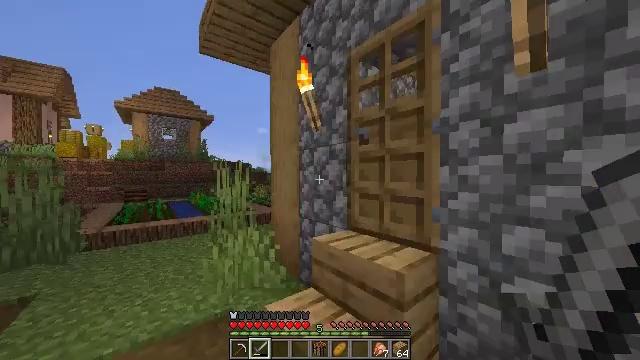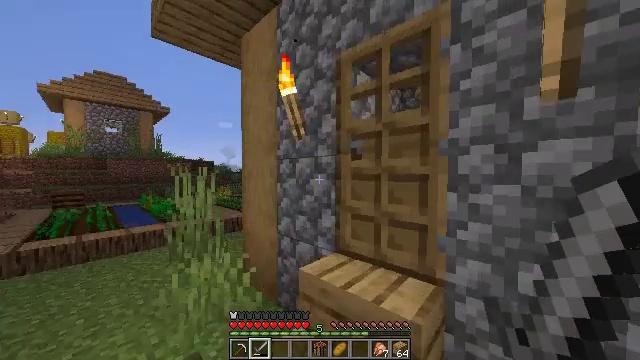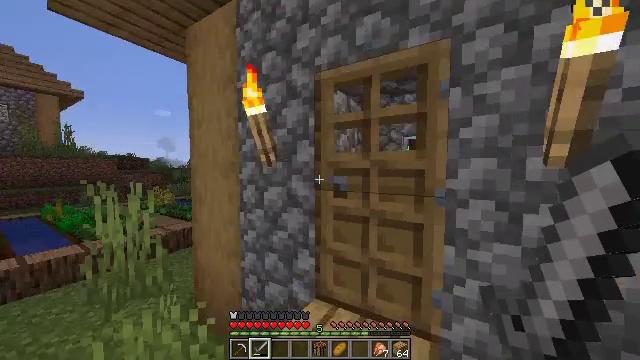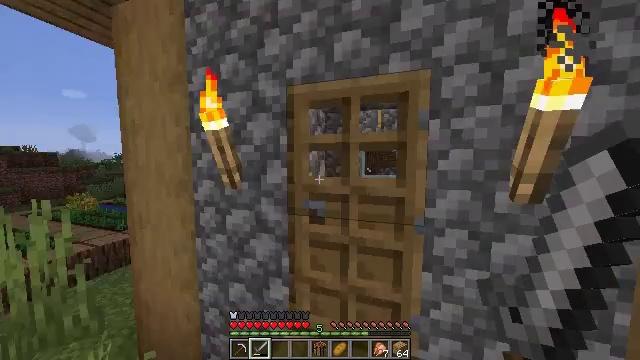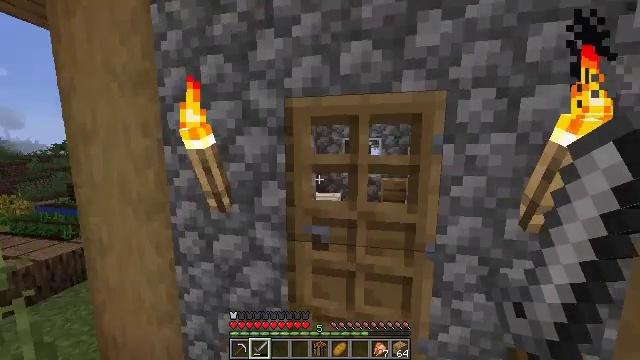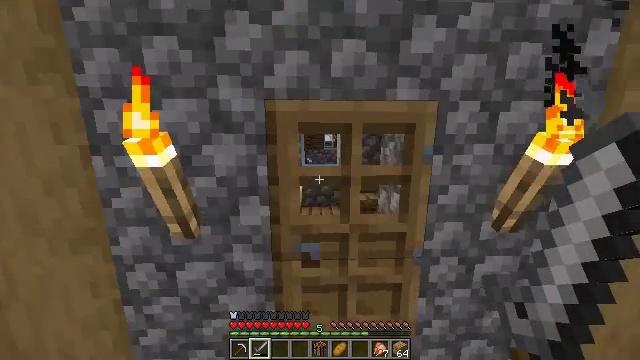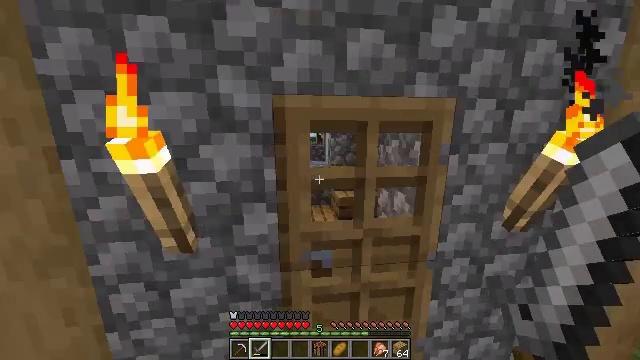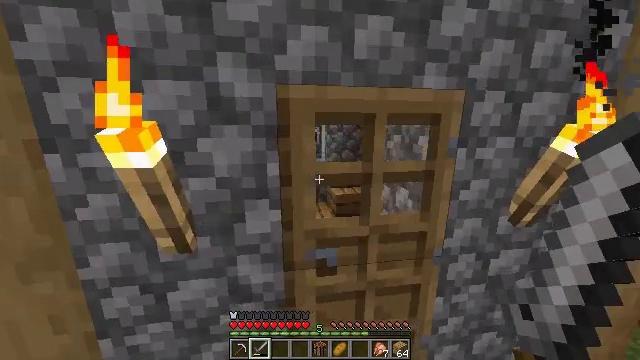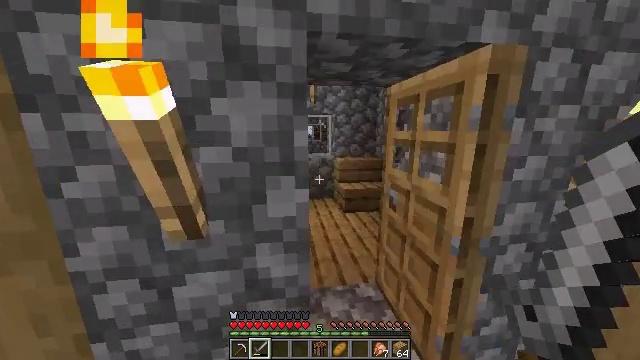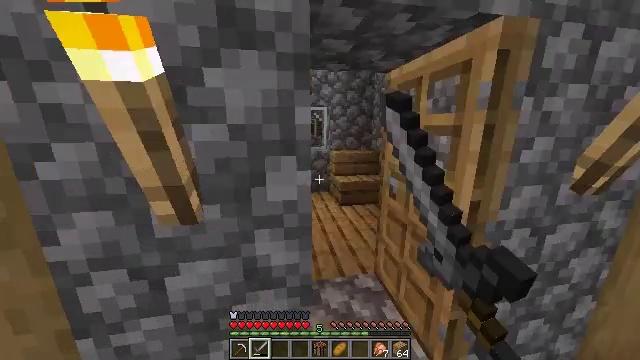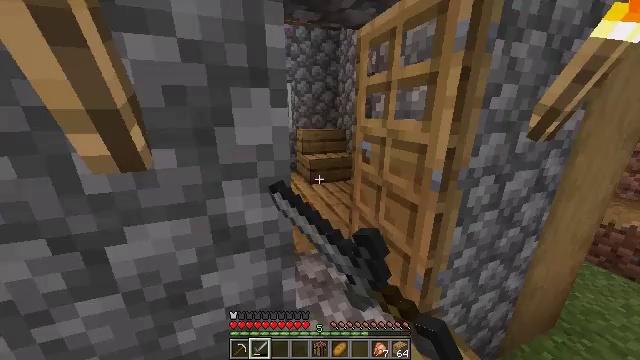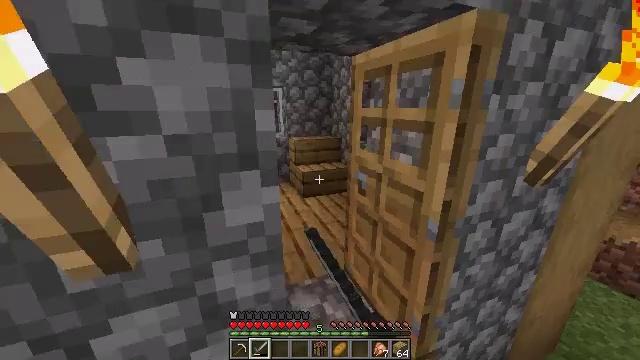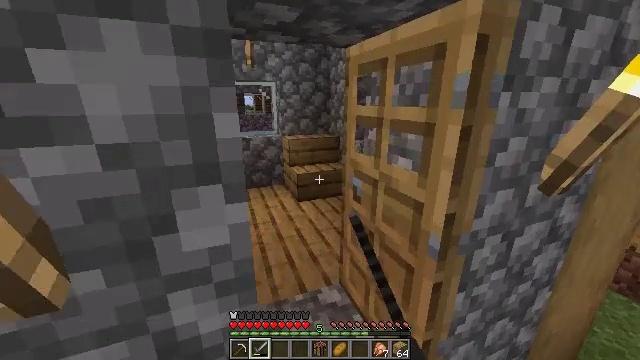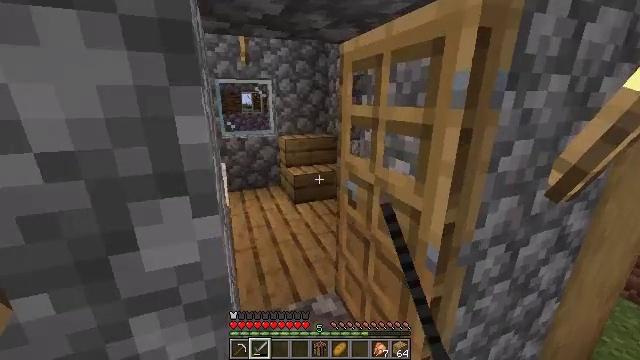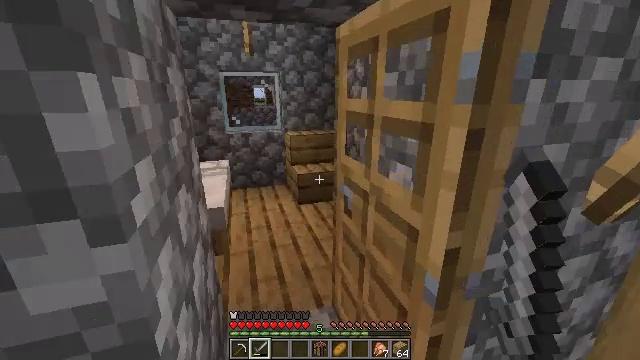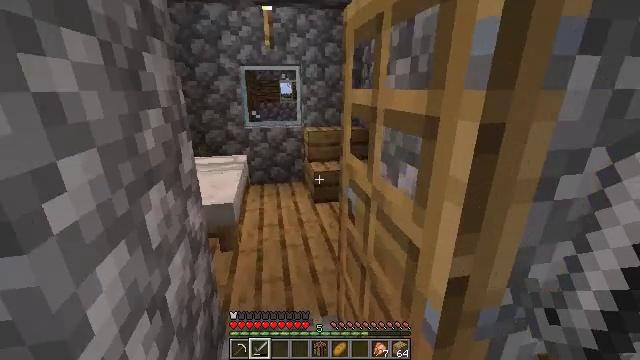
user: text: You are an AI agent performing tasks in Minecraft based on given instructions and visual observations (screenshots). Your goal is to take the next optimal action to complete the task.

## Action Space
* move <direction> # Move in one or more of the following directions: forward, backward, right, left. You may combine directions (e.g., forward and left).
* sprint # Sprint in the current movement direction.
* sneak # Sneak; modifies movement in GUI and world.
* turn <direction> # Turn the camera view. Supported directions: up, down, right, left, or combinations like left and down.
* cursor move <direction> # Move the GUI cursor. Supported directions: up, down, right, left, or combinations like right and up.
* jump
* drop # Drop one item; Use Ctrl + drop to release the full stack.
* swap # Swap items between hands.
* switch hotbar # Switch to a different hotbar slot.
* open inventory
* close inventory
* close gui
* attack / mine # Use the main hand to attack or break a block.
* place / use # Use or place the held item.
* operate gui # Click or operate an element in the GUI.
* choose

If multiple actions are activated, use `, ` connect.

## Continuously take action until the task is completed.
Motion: motion action
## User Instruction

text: Hunt a chicken.
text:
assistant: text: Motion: move forward and move left, turn right, jump
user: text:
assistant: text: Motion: move forward and move left, turn right and down, jump
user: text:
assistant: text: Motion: move forward, turn right and down, jump
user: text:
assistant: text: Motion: move forward, turn right and down
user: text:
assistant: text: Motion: move forward and move right, turn right and down
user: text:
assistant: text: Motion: move forward and move right, turn right and down
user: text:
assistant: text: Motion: move forward and move right, turn right
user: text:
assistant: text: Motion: move forward and move right, use / place
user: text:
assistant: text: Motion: move forward and move right, turn right and down, use / place
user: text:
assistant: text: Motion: move forward and move right, turn right and down
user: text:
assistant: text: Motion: move forward and move right, turn right
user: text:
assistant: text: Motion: move forward and move right
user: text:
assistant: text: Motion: move forward and move right
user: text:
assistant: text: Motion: move forward and move right, turn left
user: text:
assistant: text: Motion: move forward and move right, turn left
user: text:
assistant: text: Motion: move forward, turn left and down
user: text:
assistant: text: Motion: move forward, turn left
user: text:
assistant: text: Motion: move forward, turn left
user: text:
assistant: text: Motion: move forward
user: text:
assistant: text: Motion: move forward
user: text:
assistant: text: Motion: move forward
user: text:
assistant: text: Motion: move forward, turn down
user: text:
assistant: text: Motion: move forward, turn down
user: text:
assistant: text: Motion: no_op
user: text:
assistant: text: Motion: no_op
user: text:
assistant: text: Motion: turn right
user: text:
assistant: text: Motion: move left, turn right
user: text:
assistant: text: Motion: move left, turn right
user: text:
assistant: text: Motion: move forward and move left, turn right
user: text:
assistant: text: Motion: move forward and move left, turn right